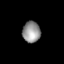
Tissue: skin
Cell type: Others
Senescence score: 0.8462
Nuclear area (px): 369
Mean DAPI intensity: 146.621